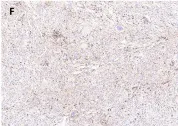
Histopathology and immunohistochemistry of the dermis of the patient with multicentric reticulohistiocytosis. (C-J) Immunohistochemical staining for CD68 (diffuse +), vimentin (diffuse +), CD31 (diffuse +), and Vimentin (diffuse +). CD68 (diffuse +), vimentin (diffuse +), CD31 (diffuse +), LCA (CD45) (+), S-100 (-), CD1a (-), CD34 (-), and Ki-67 positivity of approximately 5%-10% (x 200).
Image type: pathology (immunostaining)